Question: I have an issue where I can't seem to get rid of the background colour of a p tag, is it possible to do this? I have set the divs backgrounds to images.

CSS
'''
.box {
display: inline-block; vertical-align: top; margin: -1px; text-align: left; padding: 25px;
}
#tables {
max-width: 1080px;
margin: 0 auto;
text-align: center;
}
#screenshots {
background: url(http://i.cubeupload.com/nAtNKD.jpg) no-repeat center;
width: 308px;
height: 280px;
}
#csmatches {
background: url(http://i.cubeupload.com/nAtNKD.jpg) no-repeat center;
width: 308px;
height: 280px;
}
#fixtures {
background: url(http://i.cubeupload.com/nAtNKD.jpg) no-repeat center;
width: 308px;
height: 280px;
}
'''
HTML
'''
<div id="tables">
<div id="screenshots" class="box">Screenshots</div>
<div id="csmatches" class="box"><p>Recent Match Results</p>
</div>
</div>
<div id="fixtures" class="box">Fixtures</div>
</div>
'''
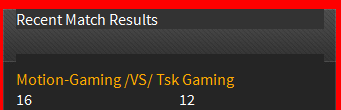
Answer: '''
#csmatches p {
background:none !important;
}
'''